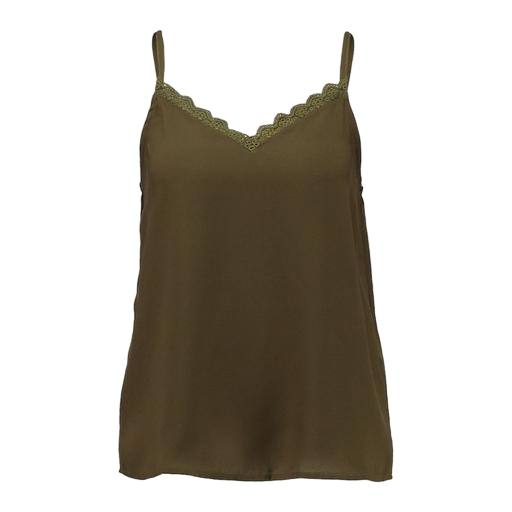
multicolor vila brown lace detail cami, green camisole top, green cami, white background